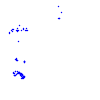
Particle: kaon